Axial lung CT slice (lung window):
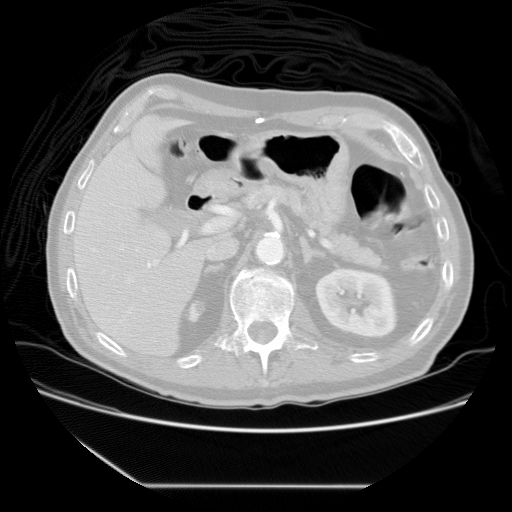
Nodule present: no